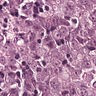
Metastatic tissue present: yes